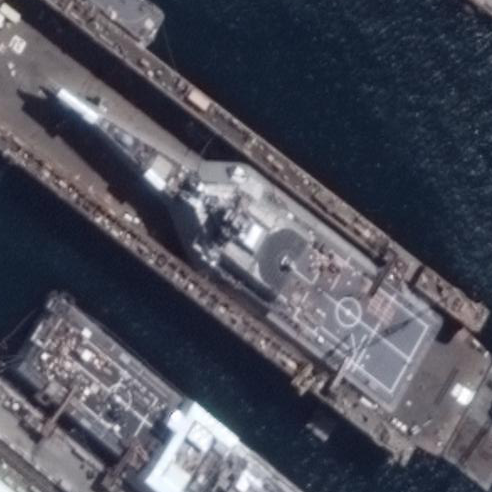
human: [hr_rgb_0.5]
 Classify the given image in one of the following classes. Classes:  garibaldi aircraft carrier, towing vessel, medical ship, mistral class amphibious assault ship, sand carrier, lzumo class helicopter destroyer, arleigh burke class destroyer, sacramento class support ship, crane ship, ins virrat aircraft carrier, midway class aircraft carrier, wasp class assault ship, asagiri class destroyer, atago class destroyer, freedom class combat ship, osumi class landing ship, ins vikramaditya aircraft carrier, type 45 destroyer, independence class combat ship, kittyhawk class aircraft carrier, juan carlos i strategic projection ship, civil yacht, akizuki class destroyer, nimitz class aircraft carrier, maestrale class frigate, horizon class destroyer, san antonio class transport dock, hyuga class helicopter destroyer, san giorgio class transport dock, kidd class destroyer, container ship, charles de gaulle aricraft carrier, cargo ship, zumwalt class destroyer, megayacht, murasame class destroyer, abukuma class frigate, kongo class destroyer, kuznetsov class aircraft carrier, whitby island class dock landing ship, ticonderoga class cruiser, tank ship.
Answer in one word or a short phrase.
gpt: Independence class combat ship